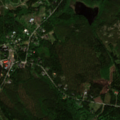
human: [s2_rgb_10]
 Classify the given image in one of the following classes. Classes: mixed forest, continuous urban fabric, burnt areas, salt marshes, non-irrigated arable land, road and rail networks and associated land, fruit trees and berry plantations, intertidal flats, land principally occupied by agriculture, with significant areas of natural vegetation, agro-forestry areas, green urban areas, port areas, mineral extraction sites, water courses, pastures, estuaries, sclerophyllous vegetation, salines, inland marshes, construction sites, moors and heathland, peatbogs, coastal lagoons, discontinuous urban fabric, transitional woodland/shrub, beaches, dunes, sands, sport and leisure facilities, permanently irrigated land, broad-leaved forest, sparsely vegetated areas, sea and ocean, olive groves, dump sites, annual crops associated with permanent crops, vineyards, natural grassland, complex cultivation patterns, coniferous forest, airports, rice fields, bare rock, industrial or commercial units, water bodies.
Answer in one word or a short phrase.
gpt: discontinuous urban fabric, coniferous forest, mixed forest